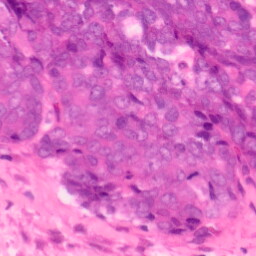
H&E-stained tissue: Colon